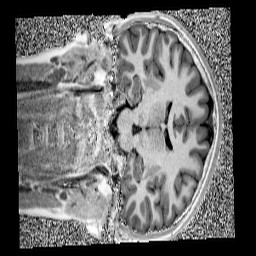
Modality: UNIT1
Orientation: coronal
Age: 13
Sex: male
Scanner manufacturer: siemens
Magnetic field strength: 3 T
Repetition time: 4 s
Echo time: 0.00299 s